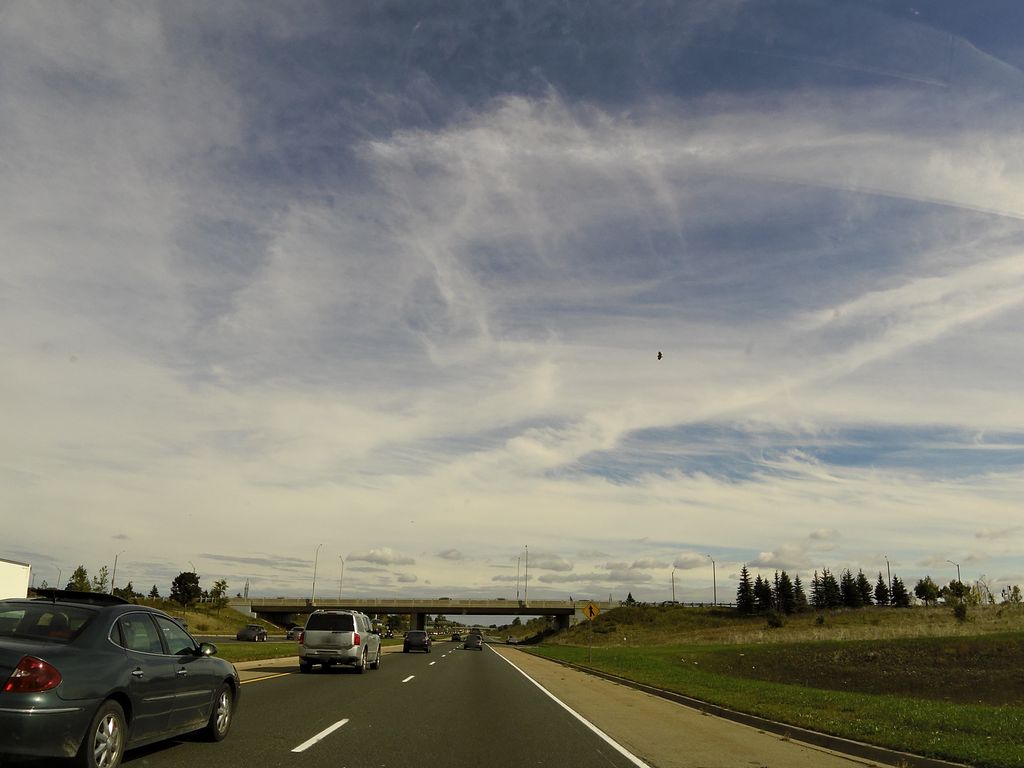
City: hamilton